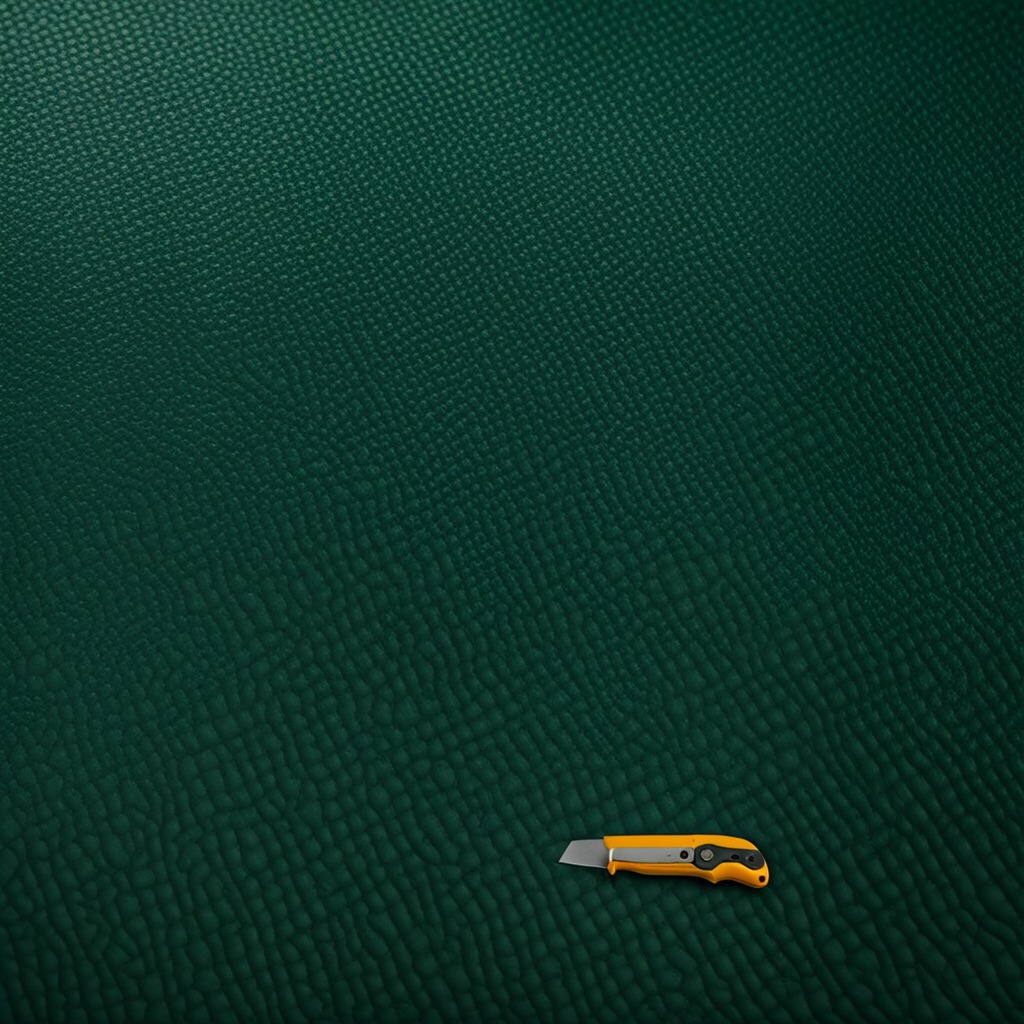
A utility knife lying on a clean granite tabletop covered with a green rubber mat inside a workshop at night dim ambient light soft shadows worn but beneath the mat